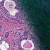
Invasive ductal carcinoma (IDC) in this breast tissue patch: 0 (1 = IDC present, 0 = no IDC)